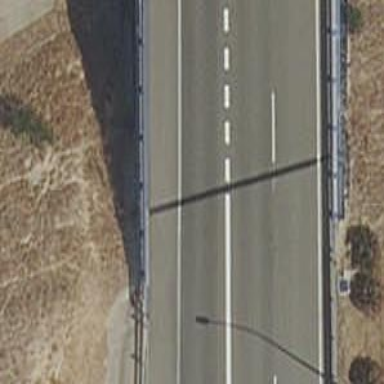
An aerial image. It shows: Motorway bridge.